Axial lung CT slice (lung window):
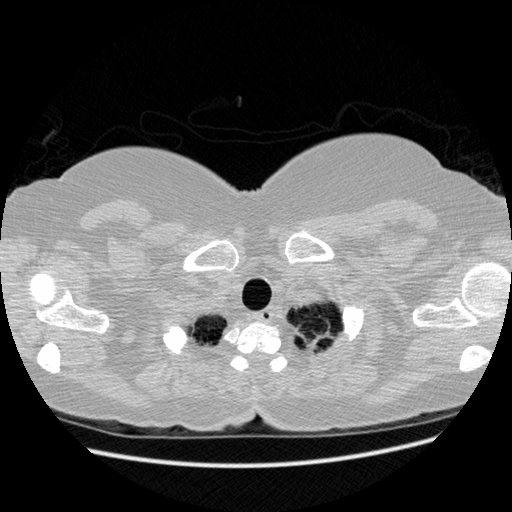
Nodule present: no